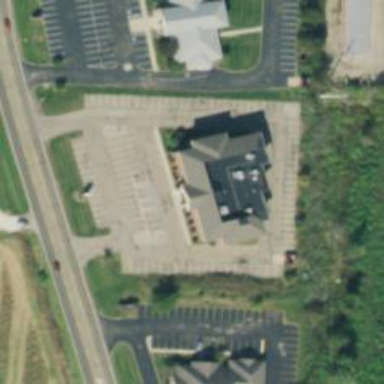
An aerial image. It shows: Healthcare clinic is depicted in the image.